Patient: sex F, age 68
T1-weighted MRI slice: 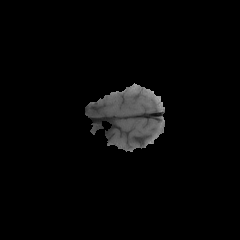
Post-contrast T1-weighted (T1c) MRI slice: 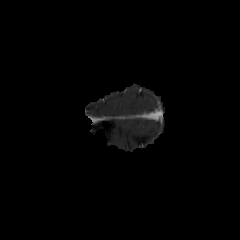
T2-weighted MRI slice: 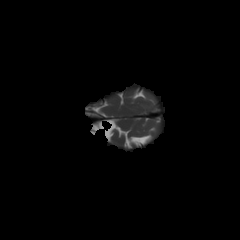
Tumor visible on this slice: no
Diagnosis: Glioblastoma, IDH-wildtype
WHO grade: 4